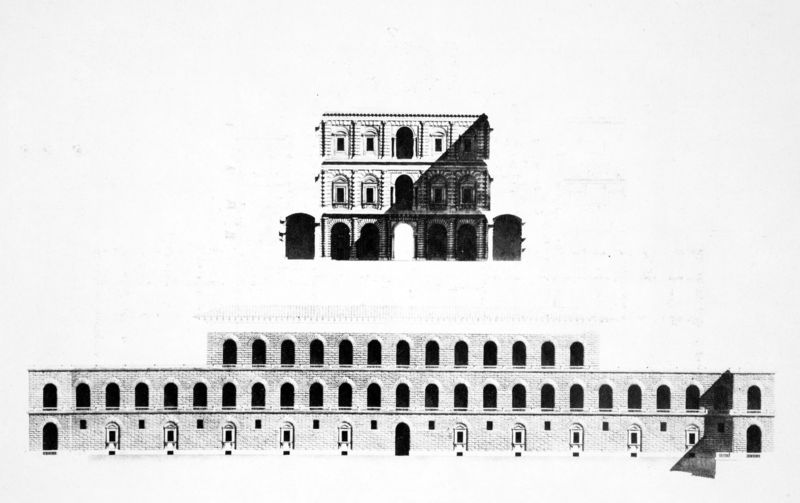
Titel: Palazzo Pitti in Florenz - Aufrisse mit Schnitt und Details
Künstler: Carl von Fischer
Standort: München
Institution: Architektursammlung der TU
Schlagwörter: schatten, aquarell, fenster, licht, skizze, tür, zeichnung, anlage, gebäude, haus, schloss, architektur, lang, stein, kalt, sonne, drei, front, renaissance, ansicht, bogen, fassade, fassaden, italien, türen, abstrakt, giebel, mauer, ziegel, pilaster, rundbogen, einfach, symmetrie, tor, galerie, bögen, eingänge, arkade, palast, palazzo, torbogen, mauerwerk, symmetrisch, schwarz weiss, militär, reihe, entwurf, schema, arkaden, rom, fries, portal, rustika, tore, sims, gesims, risalit, mauern, residenz, karg, rundbögen, florenz, frontansicht, etagen, geschosse, achsen, gurt, breit, graustufen, stockwerke, geschoss, waisenhaus, kinderhaus, sima, aufriss, nischen, architekturzeichnung, maßstab, medici, castle, stallungen, fensterbögen, nationalistisch, rundbogenfenster, serliana, superposition, torbögen, viele fenster, bogenfenster, dreizonig, palazzo pitti, marstall, mehrstöckig, kolloseum, entwurfsplan, light, palazzp, lapazzo, shadow